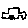
Label: car